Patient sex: M
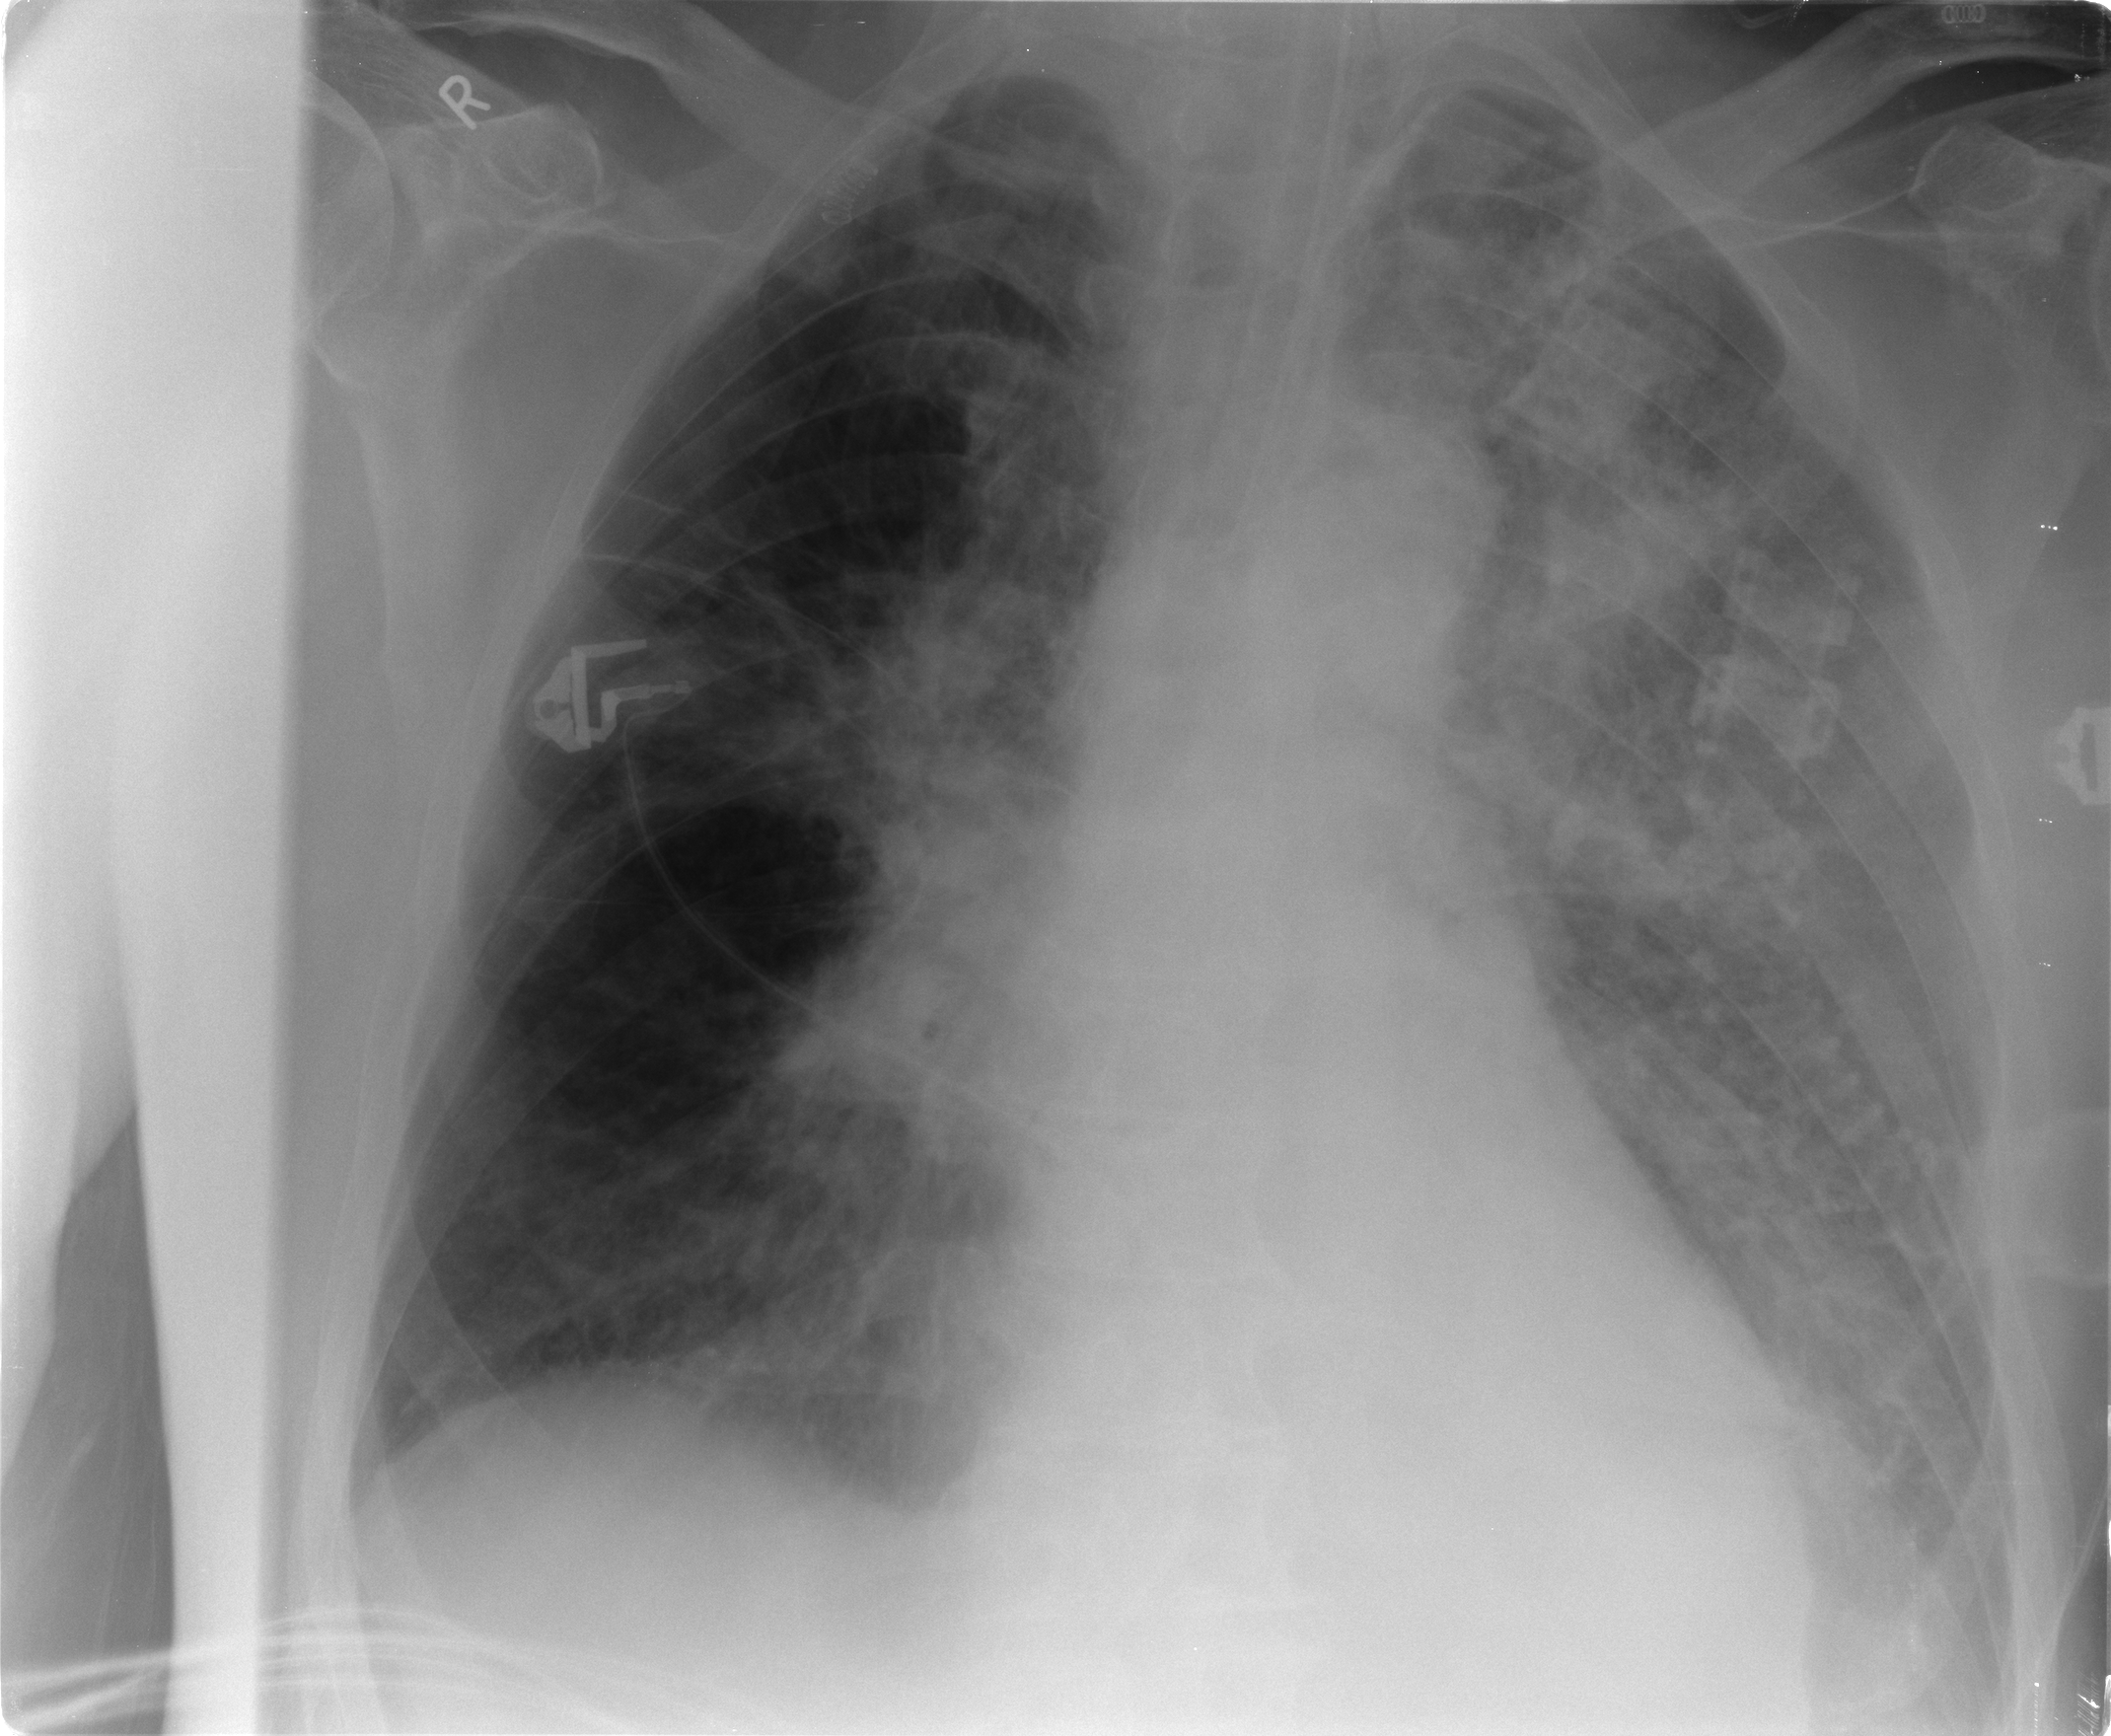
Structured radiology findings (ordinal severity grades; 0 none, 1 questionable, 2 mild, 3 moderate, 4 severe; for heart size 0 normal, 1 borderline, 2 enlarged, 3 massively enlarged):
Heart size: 0
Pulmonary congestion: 2
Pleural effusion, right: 0
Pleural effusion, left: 1
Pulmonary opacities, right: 2
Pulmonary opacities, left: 4
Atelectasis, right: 2
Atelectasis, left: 3